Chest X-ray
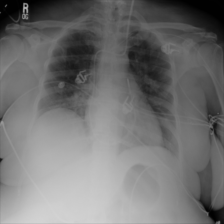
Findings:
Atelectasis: negative
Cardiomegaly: negative
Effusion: negative
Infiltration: negative
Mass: negative
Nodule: negative
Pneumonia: negative
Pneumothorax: negative
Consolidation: negative
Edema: negative
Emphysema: negative
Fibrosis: negative
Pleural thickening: negative
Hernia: negative